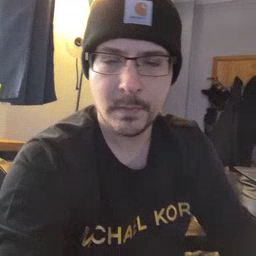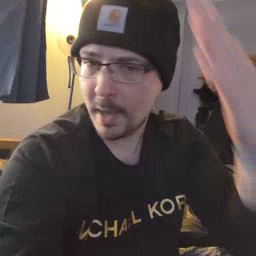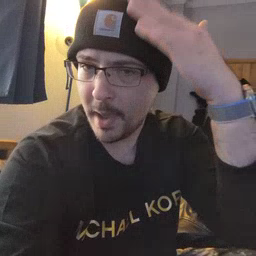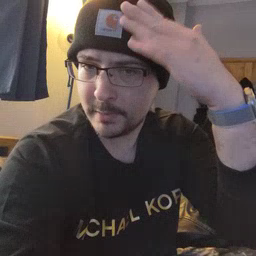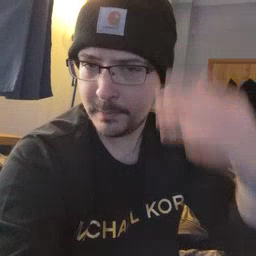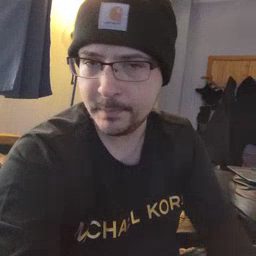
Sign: hat